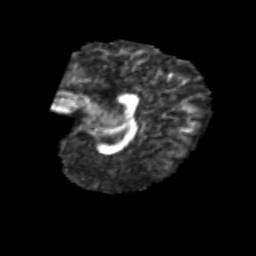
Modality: FA
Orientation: sagittal
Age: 6
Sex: female
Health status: healthy